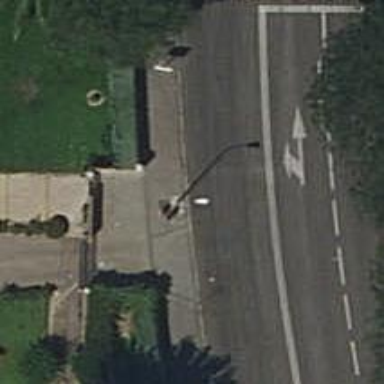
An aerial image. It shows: Marked road crossing.